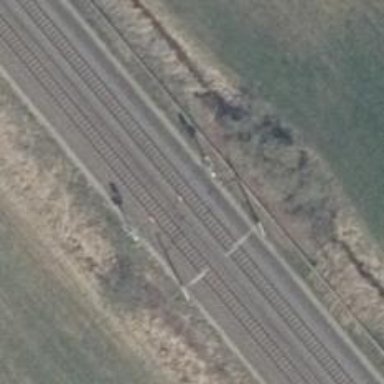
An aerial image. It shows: Railway signal.